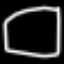
Label: square